五年级 · 立体几何学
如图, 一个长方体被挖掉一小块, 下面说法完全正确的是（）。

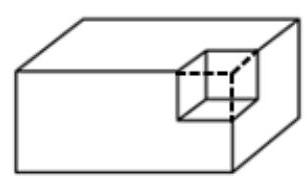
A. 体积减少, 表面积不变
B. 体积不变, 表面积增加
C. 体积减少, 表面积增加
D. 体积不变, 表面积也不变

答案: A
解析: 解A

【分析】从图中可知, 长方体的右上角被挖掉一小块, 那么体积就减少这一小块的体积。

在没挖之间, 长方体右上角处有 3 个面, 挖掉一小块后, 这个位置又露出了与原来相同的 3 个面, 所以表面积没有变化。

【详解】图中长方体被挖掉一小块, 体积减少, 表面积不变。

故答案为: A

【点睛】本题考查长方体的表面积、体积的意义及应用, 在求有缺口的立体图形的表面积时, 要注意缺口的位置, 原来这个位置有几个面, 挖掉后露出了几个面, 与原来的面相比较, 是否一样, 还是多或少了, 进而得出结论。